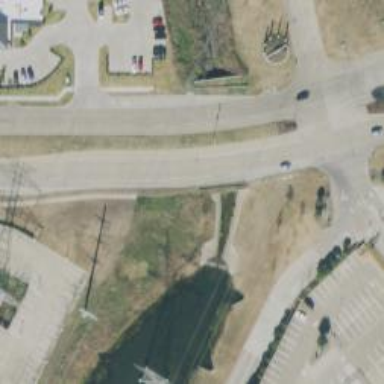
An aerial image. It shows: Secondary road.